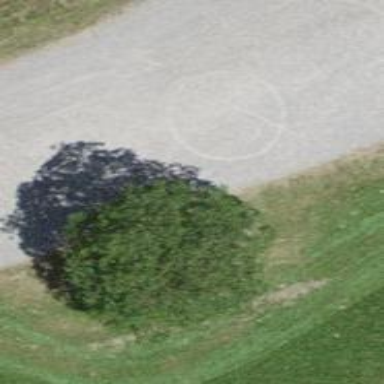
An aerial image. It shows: Brown bench.